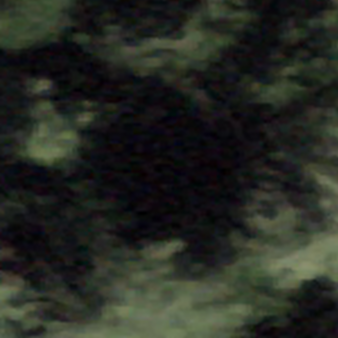
Label: other